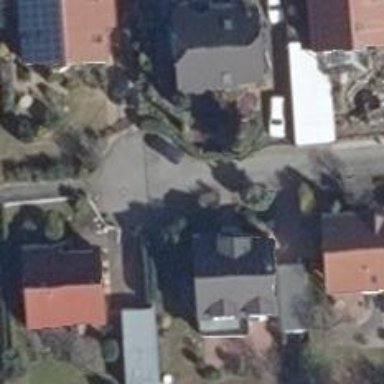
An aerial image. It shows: Living street.